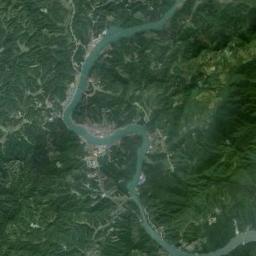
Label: river